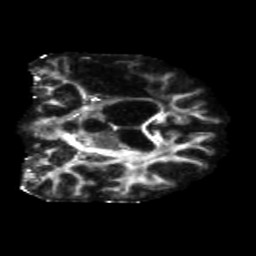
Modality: FA
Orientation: coronal
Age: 46
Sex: male
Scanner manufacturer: siemens
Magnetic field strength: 3 T
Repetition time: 5.25 s
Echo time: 0.08 s